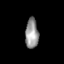
Tissue: skin
Cell type: Epithelial cells
Senescence score: 0.239
Nuclear area (px): 384
Mean DAPI intensity: 150.0625